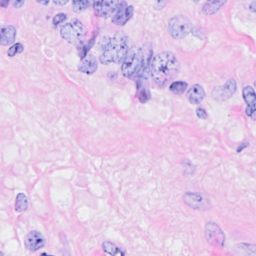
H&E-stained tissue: Breast